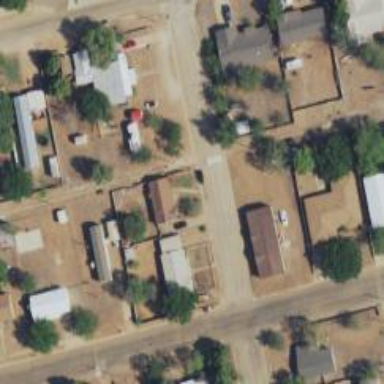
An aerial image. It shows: Alley classified as service road.